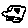
Label: car